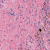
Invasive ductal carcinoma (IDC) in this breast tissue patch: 0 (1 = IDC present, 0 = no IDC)